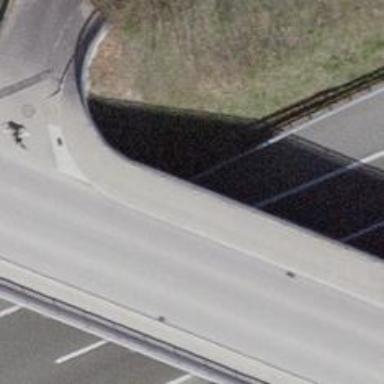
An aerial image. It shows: Sidewalk bridge over footway road.